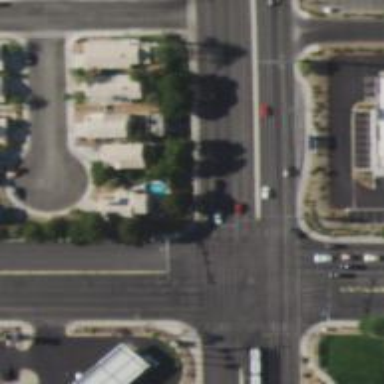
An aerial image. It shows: Solid stop line on the road marking.